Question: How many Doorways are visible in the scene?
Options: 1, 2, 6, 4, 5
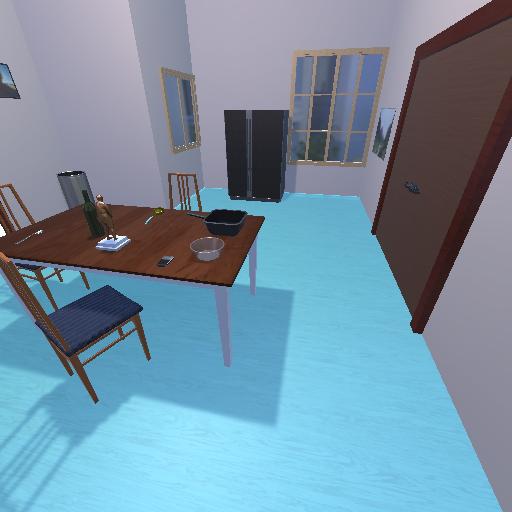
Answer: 1